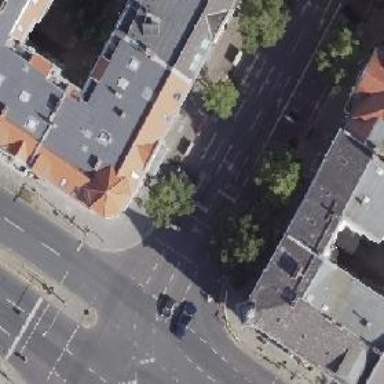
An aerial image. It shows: Road with traffic signals for signaling.